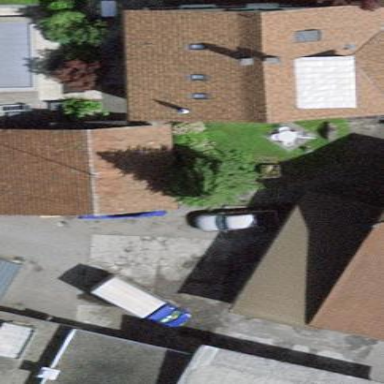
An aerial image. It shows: View of roof of building.